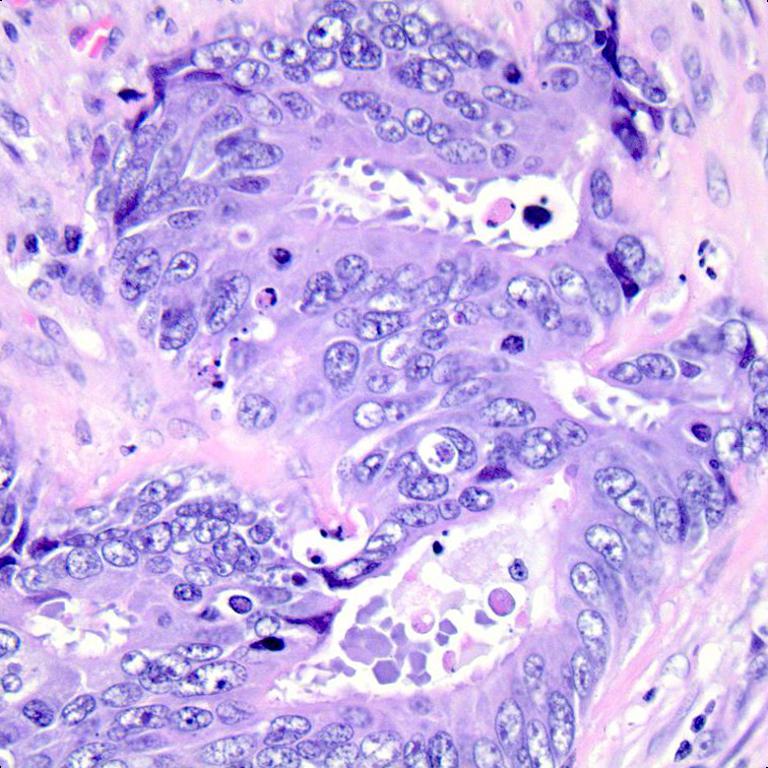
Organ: colon
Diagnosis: adenocarcinomas